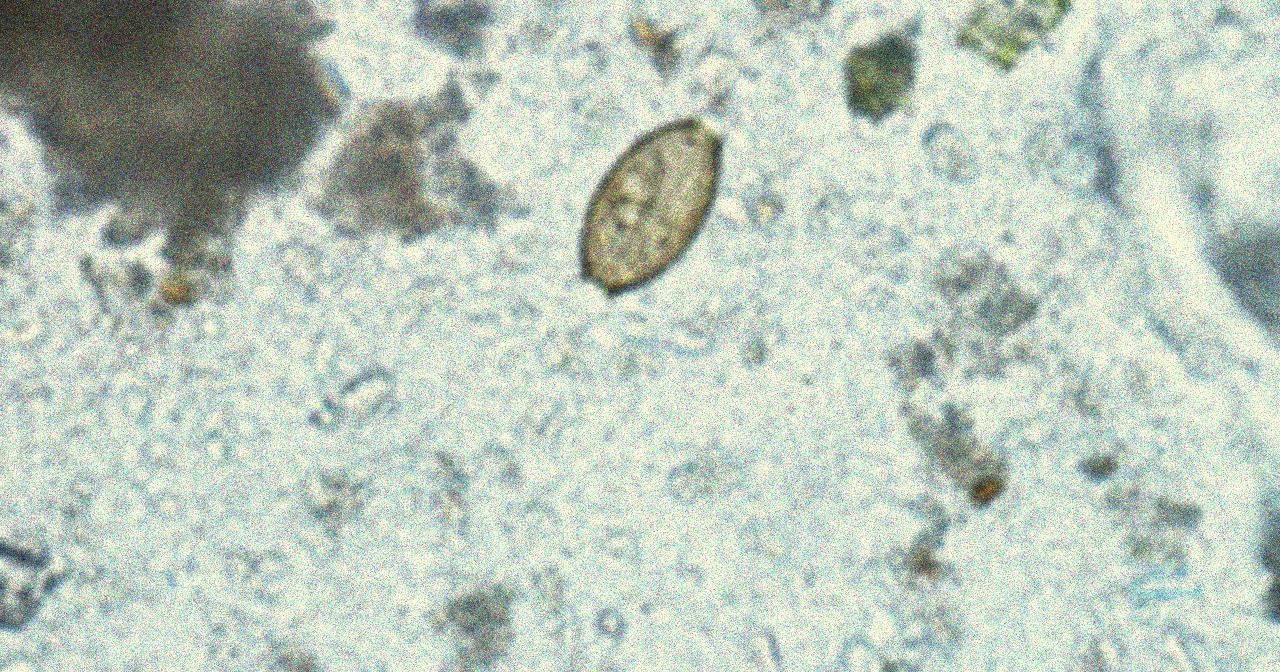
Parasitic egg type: Trichuris trichiura